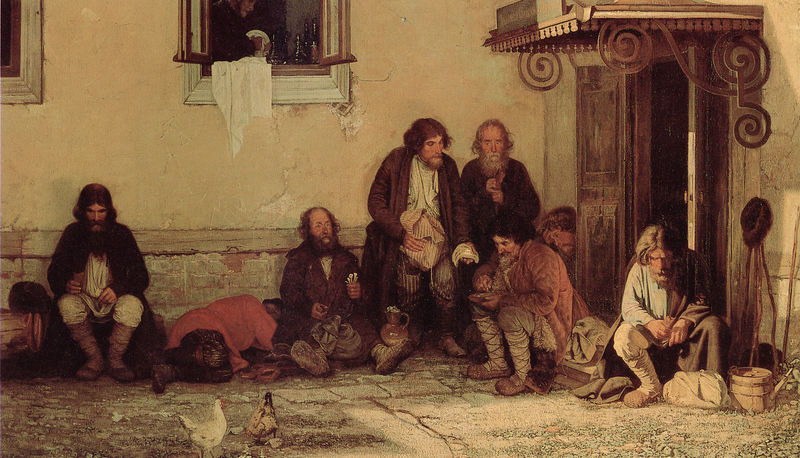
Titel: Der Landtag speist (Mittagsmahl des Semstwo)
Künstler: Grigori Grigorjewitsch Mjassojedow
Institution: Moskau, Staatliche Tretjakow Galerie
Schlagwörter: dunkel, schatten, schlaf, gelb, fenster, hut, licht, männer, tür, haus, tuch, alt, bart, teller, stock, kanne, krug, kübel, schlafen, gehstock, hof, essen, warten, tor, bettler, wegrand, bottich, huhn, vordach, armut, hühner, hausierer, unter dem fenster, auf der straße